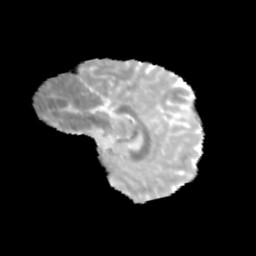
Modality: MD
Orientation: sagittal
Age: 9
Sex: male
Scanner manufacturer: siemens
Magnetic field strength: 3 T
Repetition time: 3.8 s
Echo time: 0.07 s